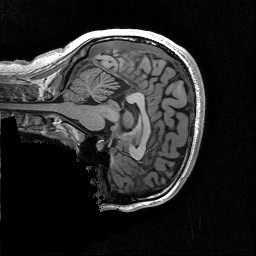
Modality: T1w
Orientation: sagittal